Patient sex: M
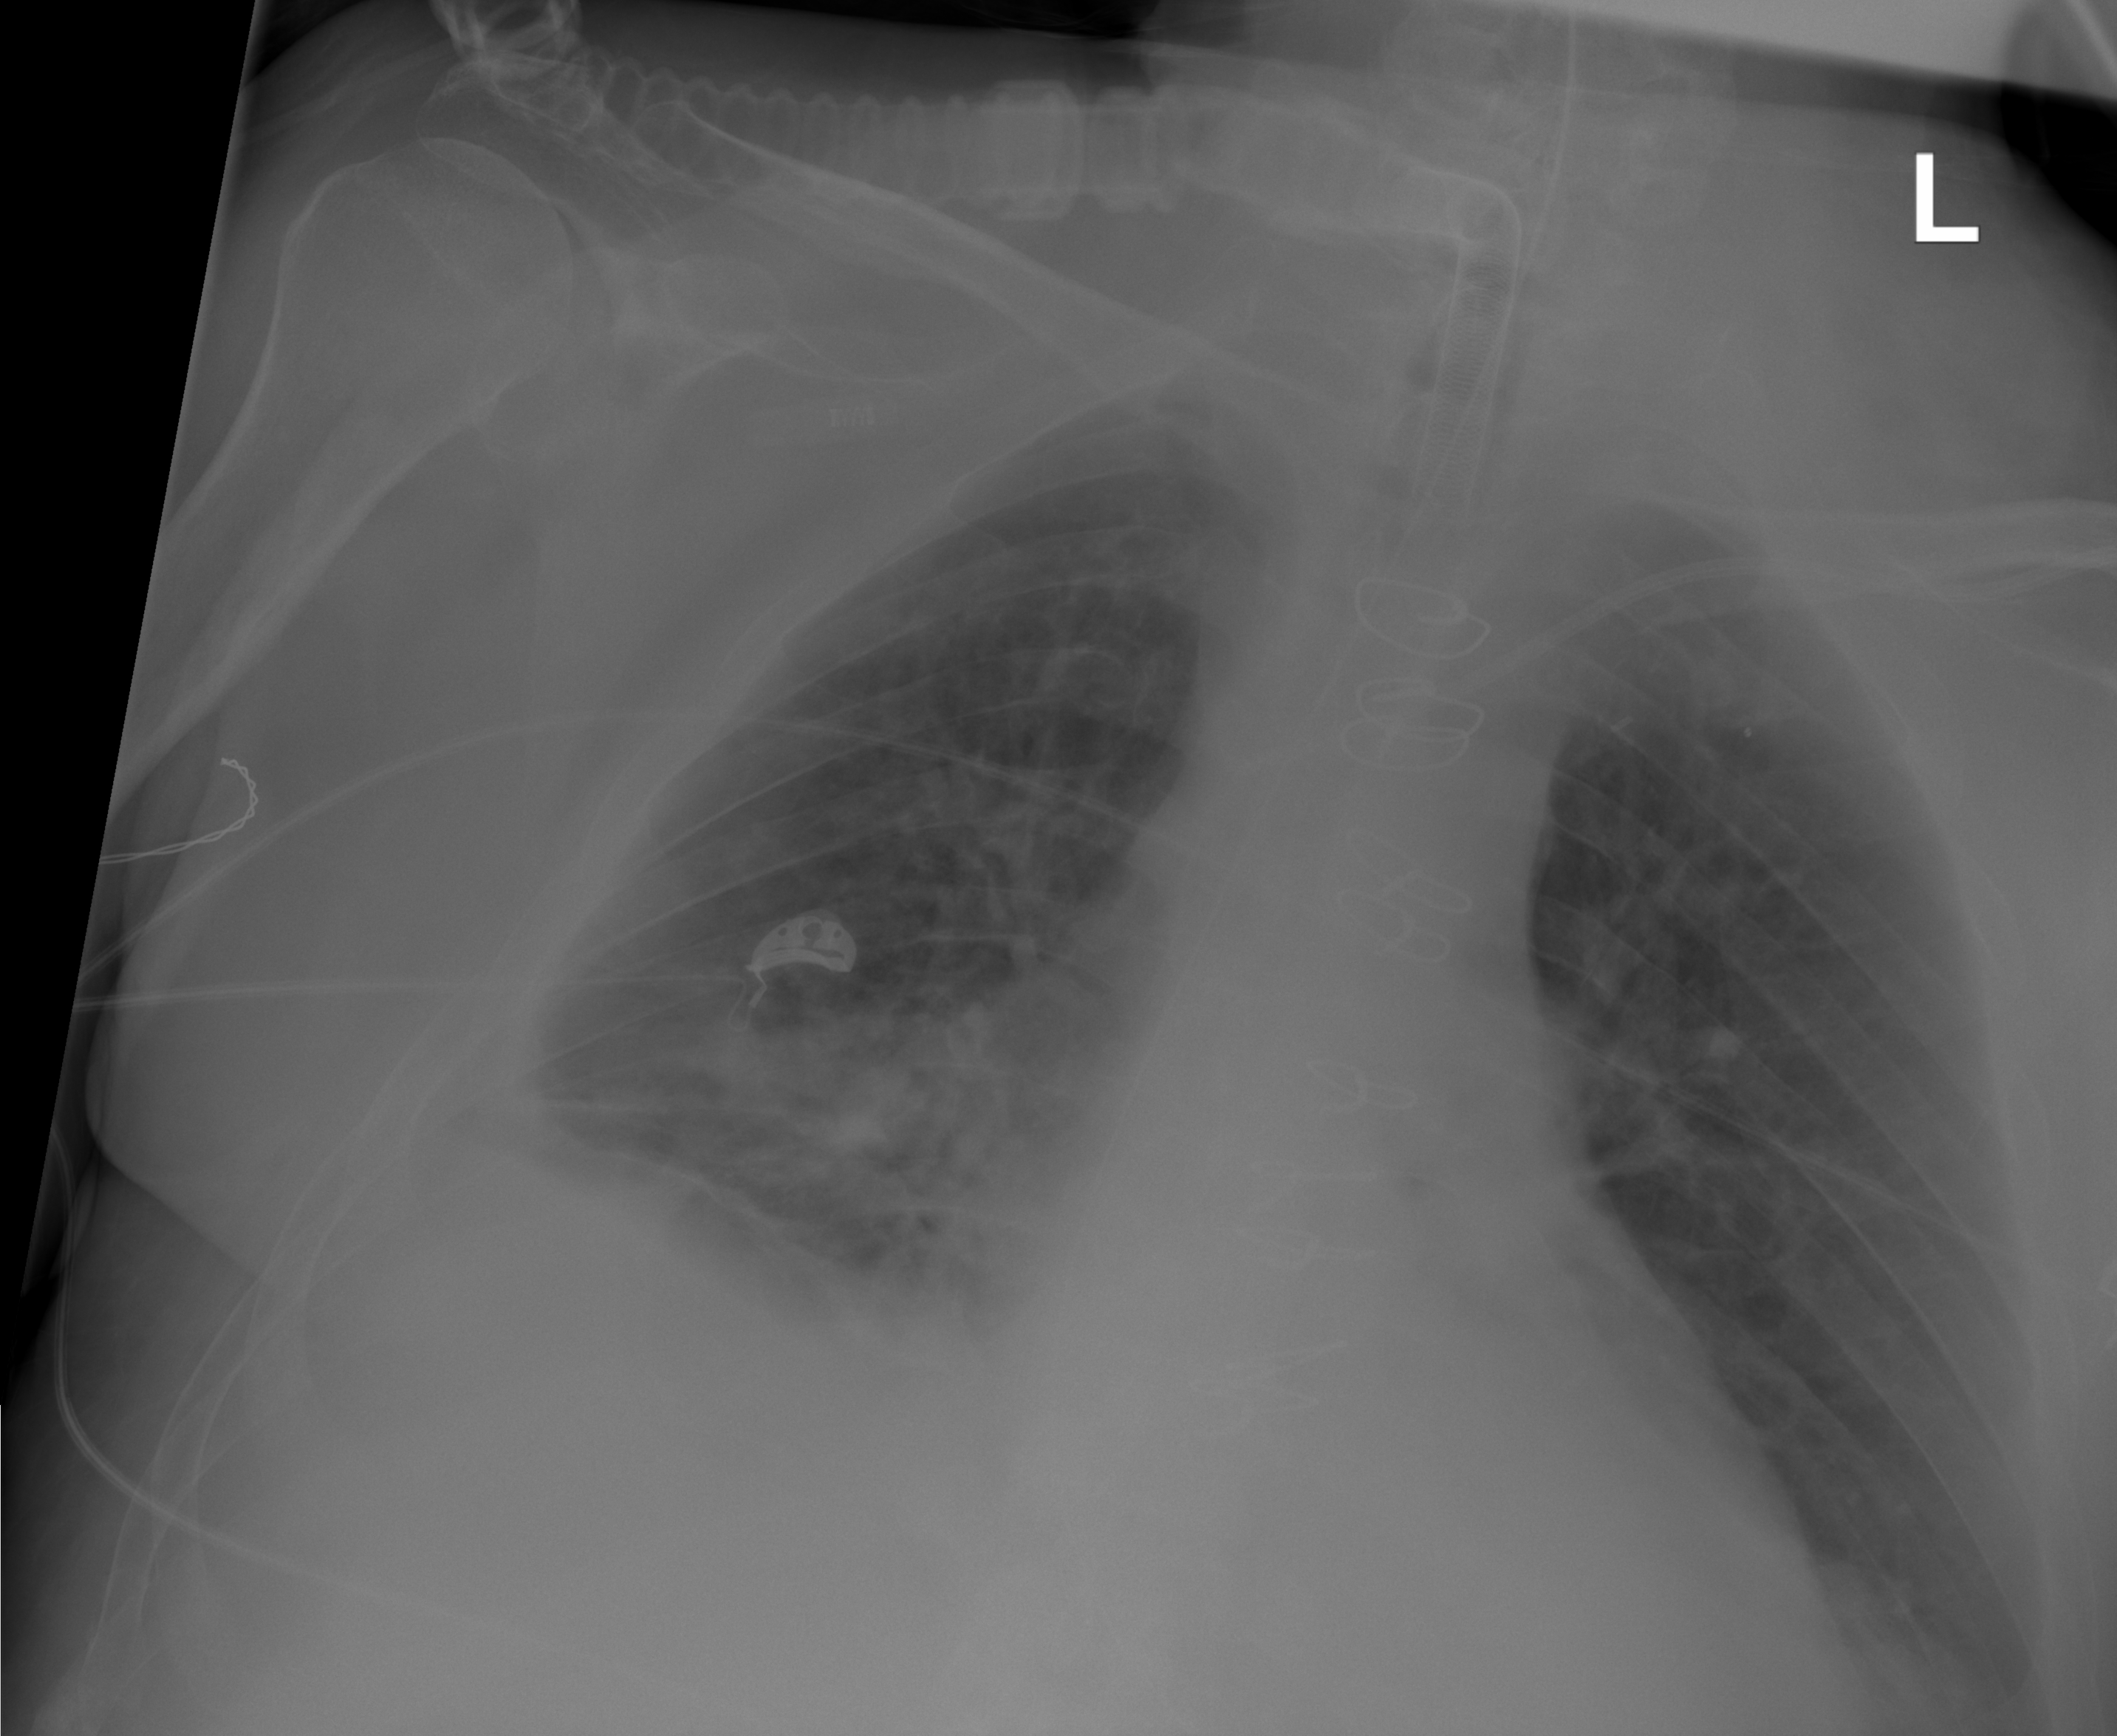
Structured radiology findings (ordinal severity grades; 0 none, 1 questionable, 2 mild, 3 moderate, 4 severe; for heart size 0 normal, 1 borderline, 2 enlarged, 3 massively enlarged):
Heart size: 1
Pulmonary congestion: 2
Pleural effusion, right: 2
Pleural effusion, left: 0
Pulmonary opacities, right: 2
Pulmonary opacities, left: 0
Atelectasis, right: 2
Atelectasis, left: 0